Question: I'm trying to write a cls in Excel 2007, here's the code:
'''
Dim JiraService As MSXML2.XMLHTTP60
Set JiraService = New MSXML2.XMLHTTP60
JiraService.Open "GET", "URL", False
JiraService.SetRequestHeader "Content-Type", "application/json"
JiraService.SetRequestHeader "Accept", "application/json"
JiraService.Send
sRestResponse = JiraService.ResponseText
MsgBox sRestResponse
'''
I'm getting a compilation error, indicating that Set appears to be invalid.

It basically says that the external procedure is not valid.
Can anyone help me out?
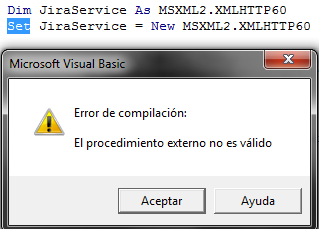
Answer: You are missing the appropriate reference I guess. Click on Tools~~>References in VBA
Add a project references to;
- -
Also in this line
'''
JiraService.Open "GET", "URL", False
'''
If 'URL' is the variable which holds the actual URL then '"URL"' will be considered as a string and not a variable since it is between quotes. I guess you are trying this?
'''
JiraService.Open "GET", URL, False
'''
The problem is that you have pasted the above code in a class module. You are suppose to paste the code in a module and call it in a sub. See this example
'''
Sub Sample()
Dim JiraService As MSXML2.XMLHTTP60
Set JiraService = New MSXML2.XMLHTTP60
JiraService.Open "GET", URL, False
JiraService.SetRequestHeader "Content-Type", "application/json"
JiraService.SetRequestHeader "Accept", "application/json"
JiraService.Send
sRestResponse = JiraService.ResponseText
MsgBox sRestResponse
End Sub
'''